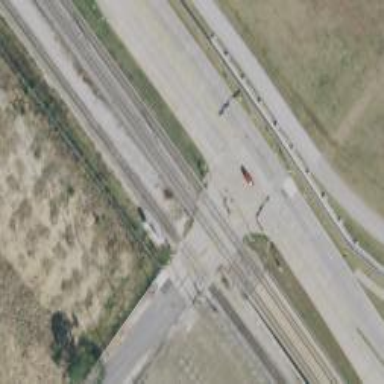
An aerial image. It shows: Railway crossing.